Interaction volume radius: 5 \u00c5
Interaction volume height: 20 \u00c5
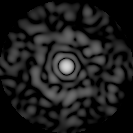
Disorder parameter: 0.8477